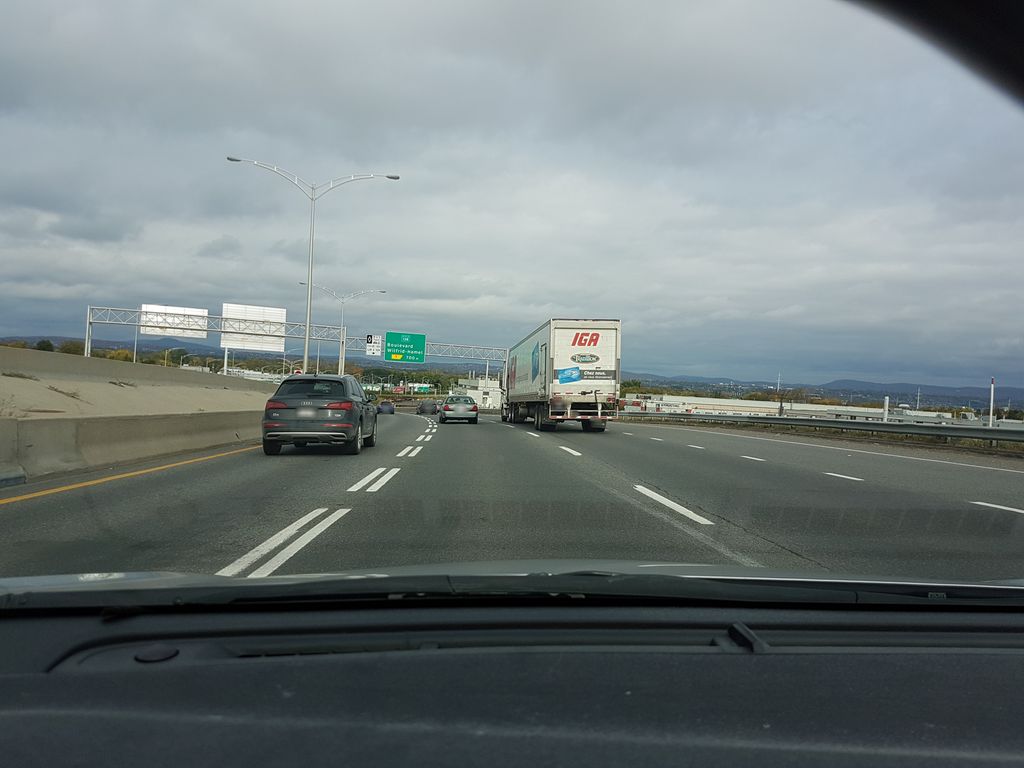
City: quebec_city